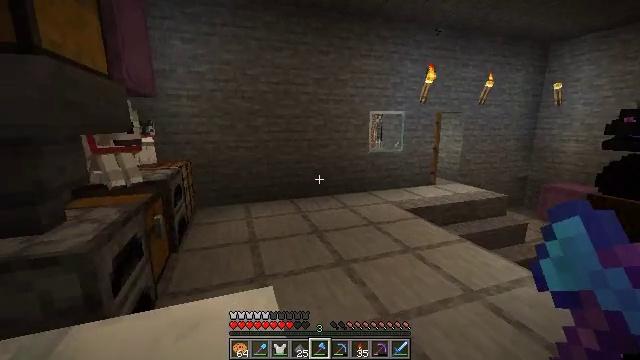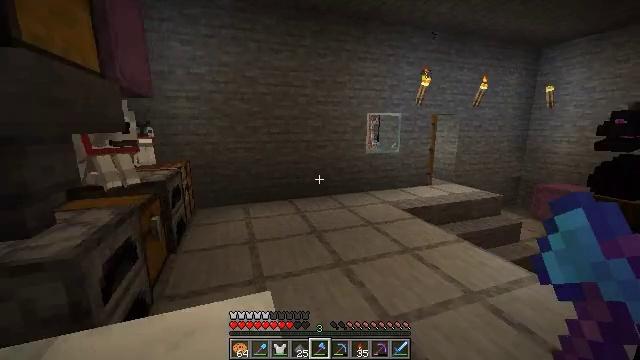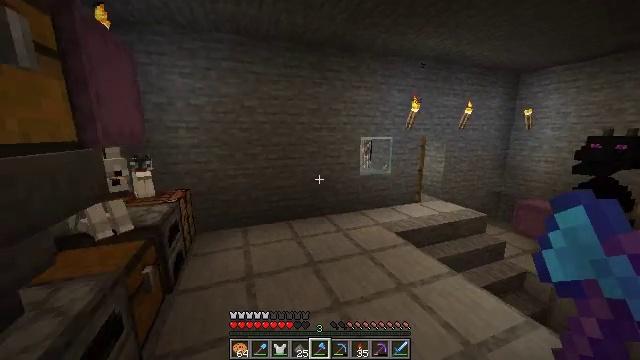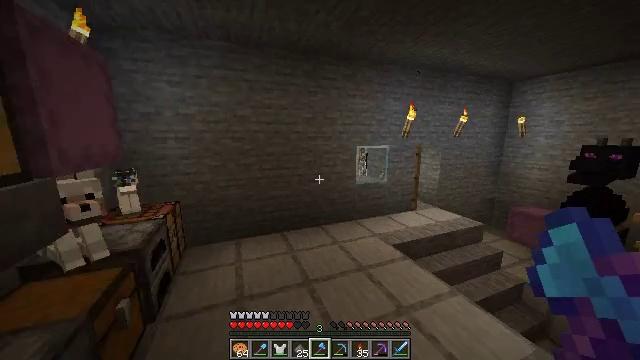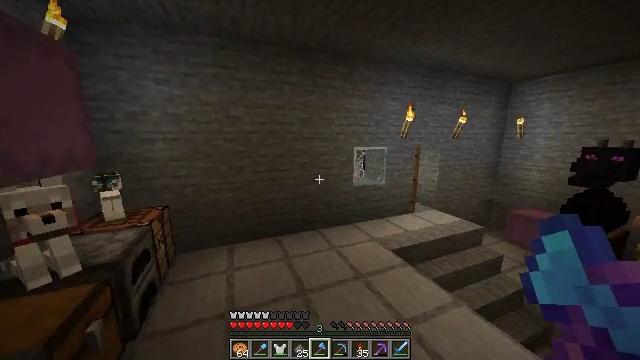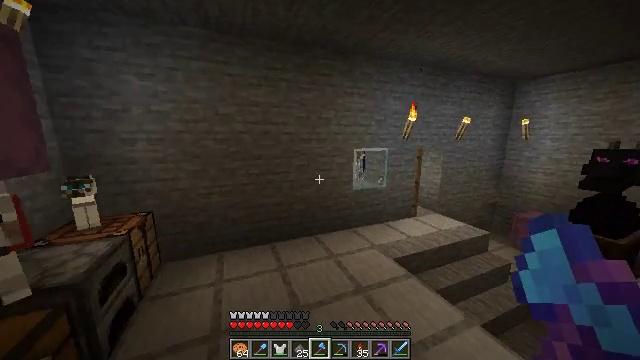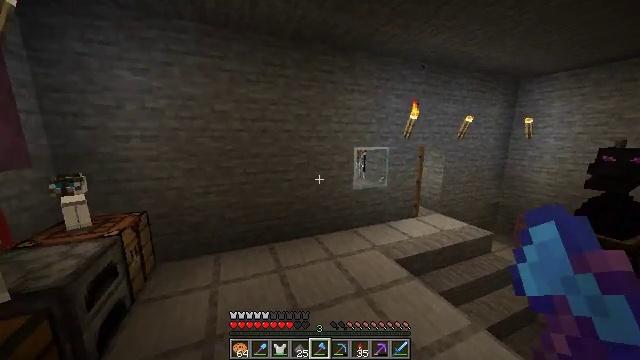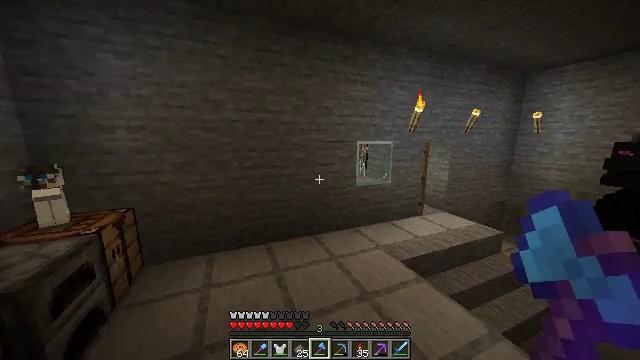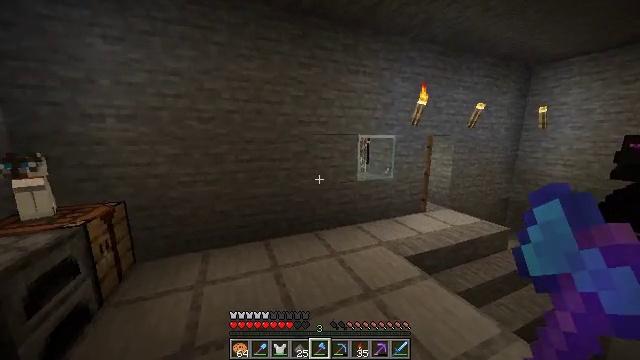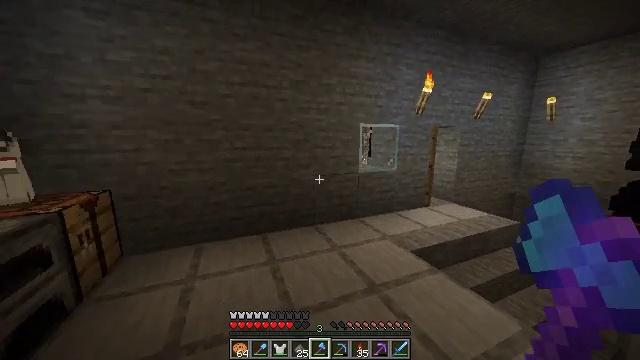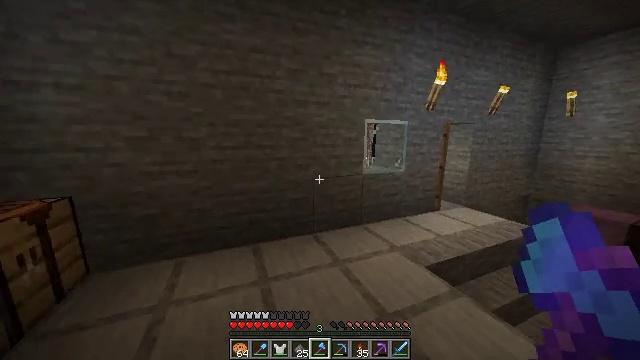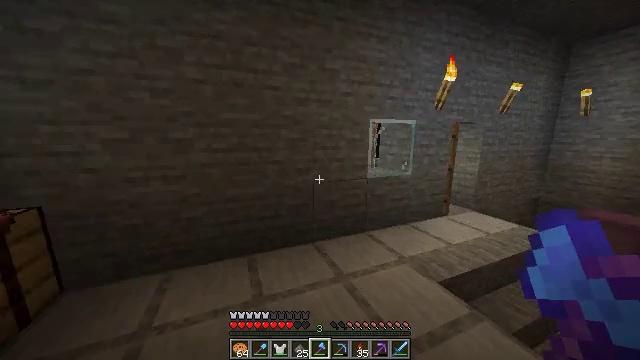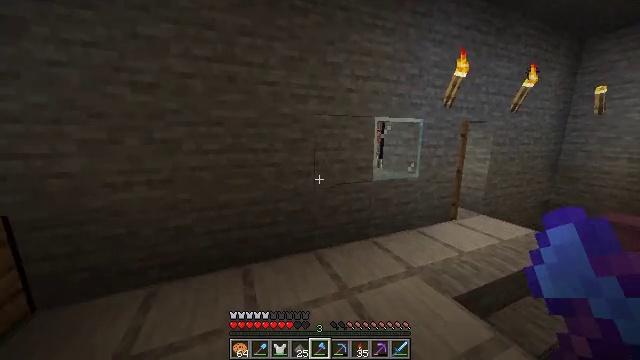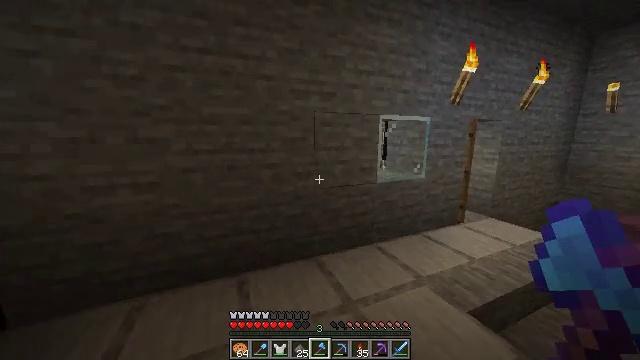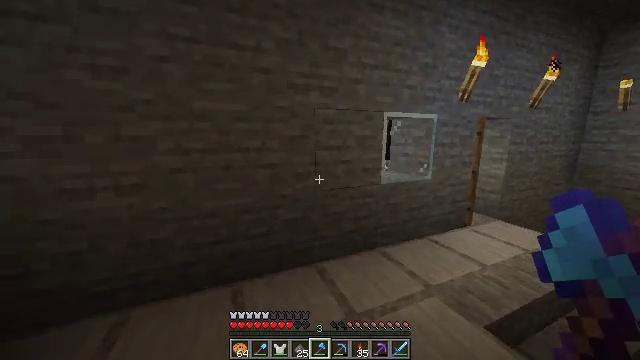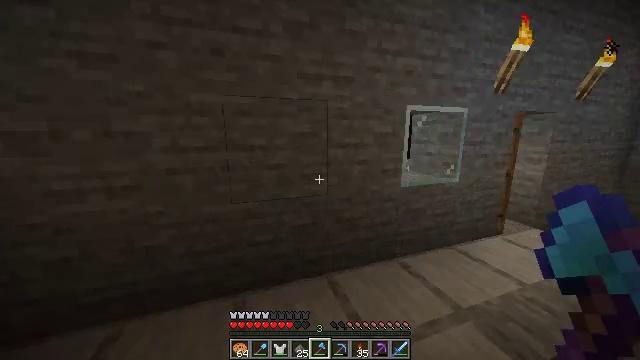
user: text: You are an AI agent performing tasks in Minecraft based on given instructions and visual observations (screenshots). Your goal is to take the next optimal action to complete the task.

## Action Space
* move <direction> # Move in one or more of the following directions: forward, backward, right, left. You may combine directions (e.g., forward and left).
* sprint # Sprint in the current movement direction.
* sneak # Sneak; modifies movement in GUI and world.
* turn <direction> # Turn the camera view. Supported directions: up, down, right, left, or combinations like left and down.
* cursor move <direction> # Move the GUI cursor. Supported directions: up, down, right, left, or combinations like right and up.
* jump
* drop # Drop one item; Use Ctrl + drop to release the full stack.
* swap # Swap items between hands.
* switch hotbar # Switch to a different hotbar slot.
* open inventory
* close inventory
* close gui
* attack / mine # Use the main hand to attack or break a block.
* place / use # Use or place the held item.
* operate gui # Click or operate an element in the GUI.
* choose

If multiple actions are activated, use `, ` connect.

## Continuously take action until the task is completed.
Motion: motion action
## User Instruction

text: Create a golden carrot using the crafting table.
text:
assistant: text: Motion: move forward, sprint
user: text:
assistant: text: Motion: move forward, sprint, turn right
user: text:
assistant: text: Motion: move forward, sprint, turn right
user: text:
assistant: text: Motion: move forward, sprint
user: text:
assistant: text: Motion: move forward
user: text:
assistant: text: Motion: move forward
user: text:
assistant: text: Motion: move forward
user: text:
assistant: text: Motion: move forward, sprint
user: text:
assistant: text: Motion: move forward, sprint
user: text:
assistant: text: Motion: move forward, sprint
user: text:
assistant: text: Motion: move forward, sprint
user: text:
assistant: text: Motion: move forward, sprint
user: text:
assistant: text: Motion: move forward
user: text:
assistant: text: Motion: move forward
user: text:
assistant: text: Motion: move forward, turn left
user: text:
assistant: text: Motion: move forward, turn left
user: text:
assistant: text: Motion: turn left and up
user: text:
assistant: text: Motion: turn left and up
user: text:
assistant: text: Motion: turn left and up
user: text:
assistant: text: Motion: turn left and up
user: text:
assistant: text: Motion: no_op
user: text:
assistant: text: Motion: no_op
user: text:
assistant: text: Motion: no_op
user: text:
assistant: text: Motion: no_op
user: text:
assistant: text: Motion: no_op
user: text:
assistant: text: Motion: no_op
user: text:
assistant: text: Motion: move forward, turn left
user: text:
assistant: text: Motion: move forward, turn left and up
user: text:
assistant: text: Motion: move forward, turn left and up
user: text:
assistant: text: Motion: turn left